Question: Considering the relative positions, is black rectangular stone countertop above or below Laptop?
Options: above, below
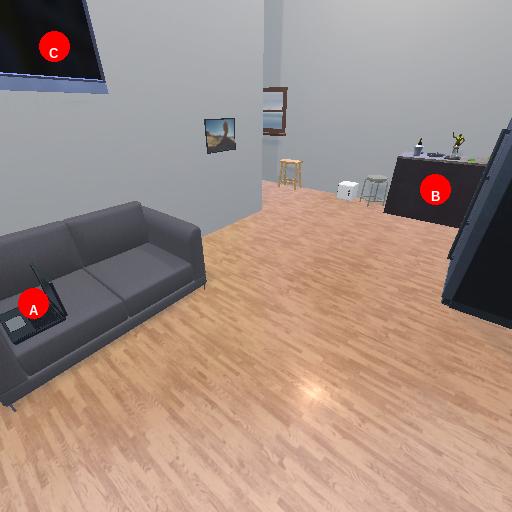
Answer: above